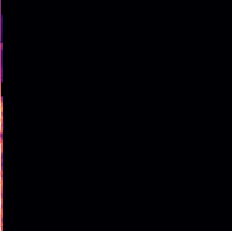
Sound class: Frog